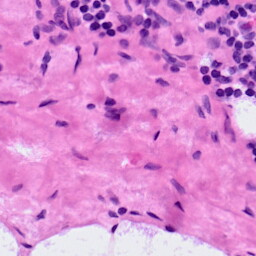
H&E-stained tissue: LymphNode